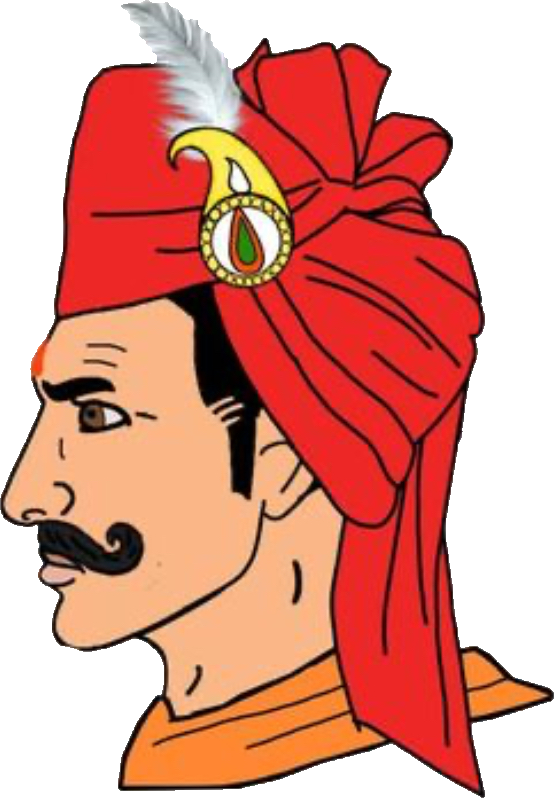
Label: 4_Yes_Chad